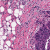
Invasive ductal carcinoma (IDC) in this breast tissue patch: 0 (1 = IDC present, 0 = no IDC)